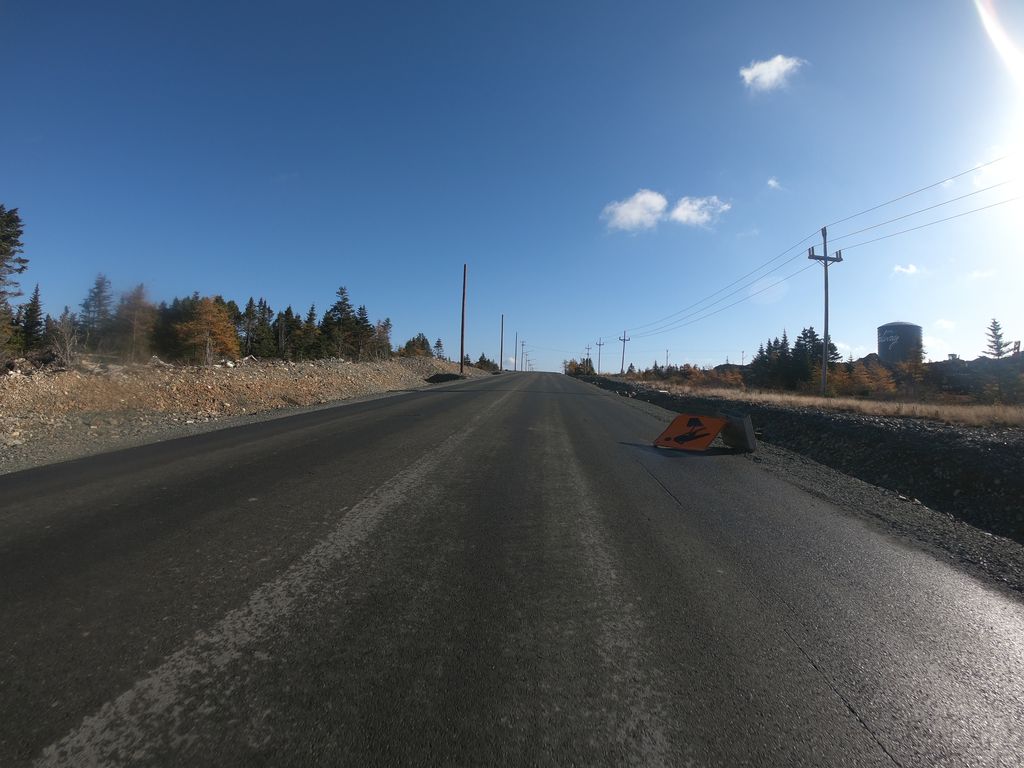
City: st_johns